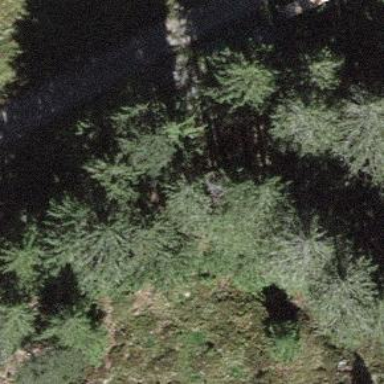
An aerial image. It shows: Woodland consisting mainly of needle-leaved trees.